Question: I'd like to add these convenient <URL> autofill completion options to my iOS app:

What I'm doing is using Walmart's API to select an item, so if a user types "che", I'd like there to be three options under the UITextField such as "cheezits", "cheddar cheese", and "chewing gum" for example. I understand how to use APIs, so I'm really just trying to figure out the best way to display these options. My only guess is to use a collectionview that stays hidden unless 'textField.text != nil'... is this the best way to go about this?
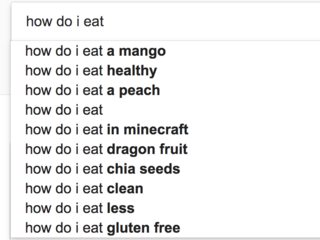
Answer: Yes, you can create a collectionview which is initially hidden. I did this once using a collection view which was initially hidden provided the constraints are properly setup. And whenever user types in a place name, the collection view was populated by using Google places sdk.